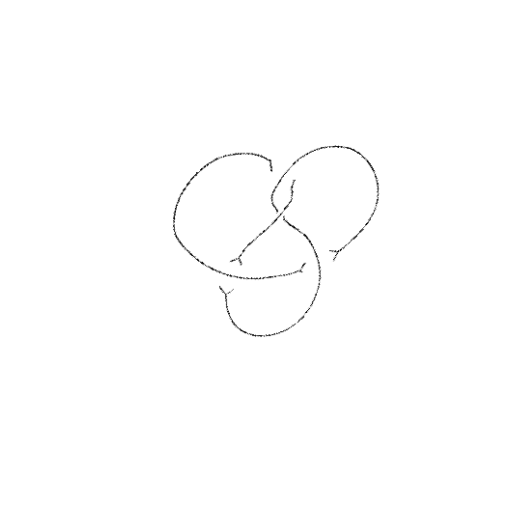
Crossing number: 4